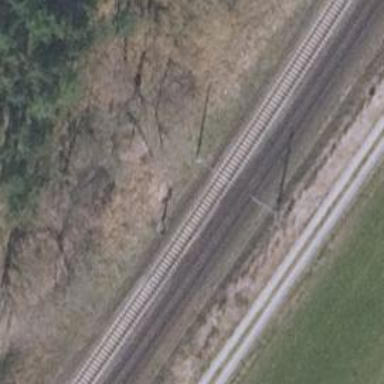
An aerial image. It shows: Light railway signal with light crossing form.